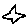
Label: star